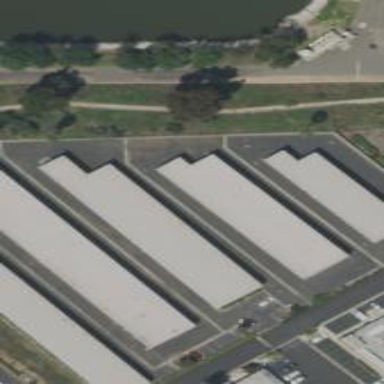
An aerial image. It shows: Commercial building.